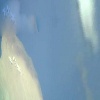
Label: water